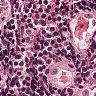
Metastatic tissue present: no